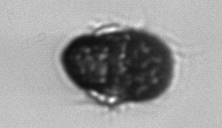
Label: Mesodinium